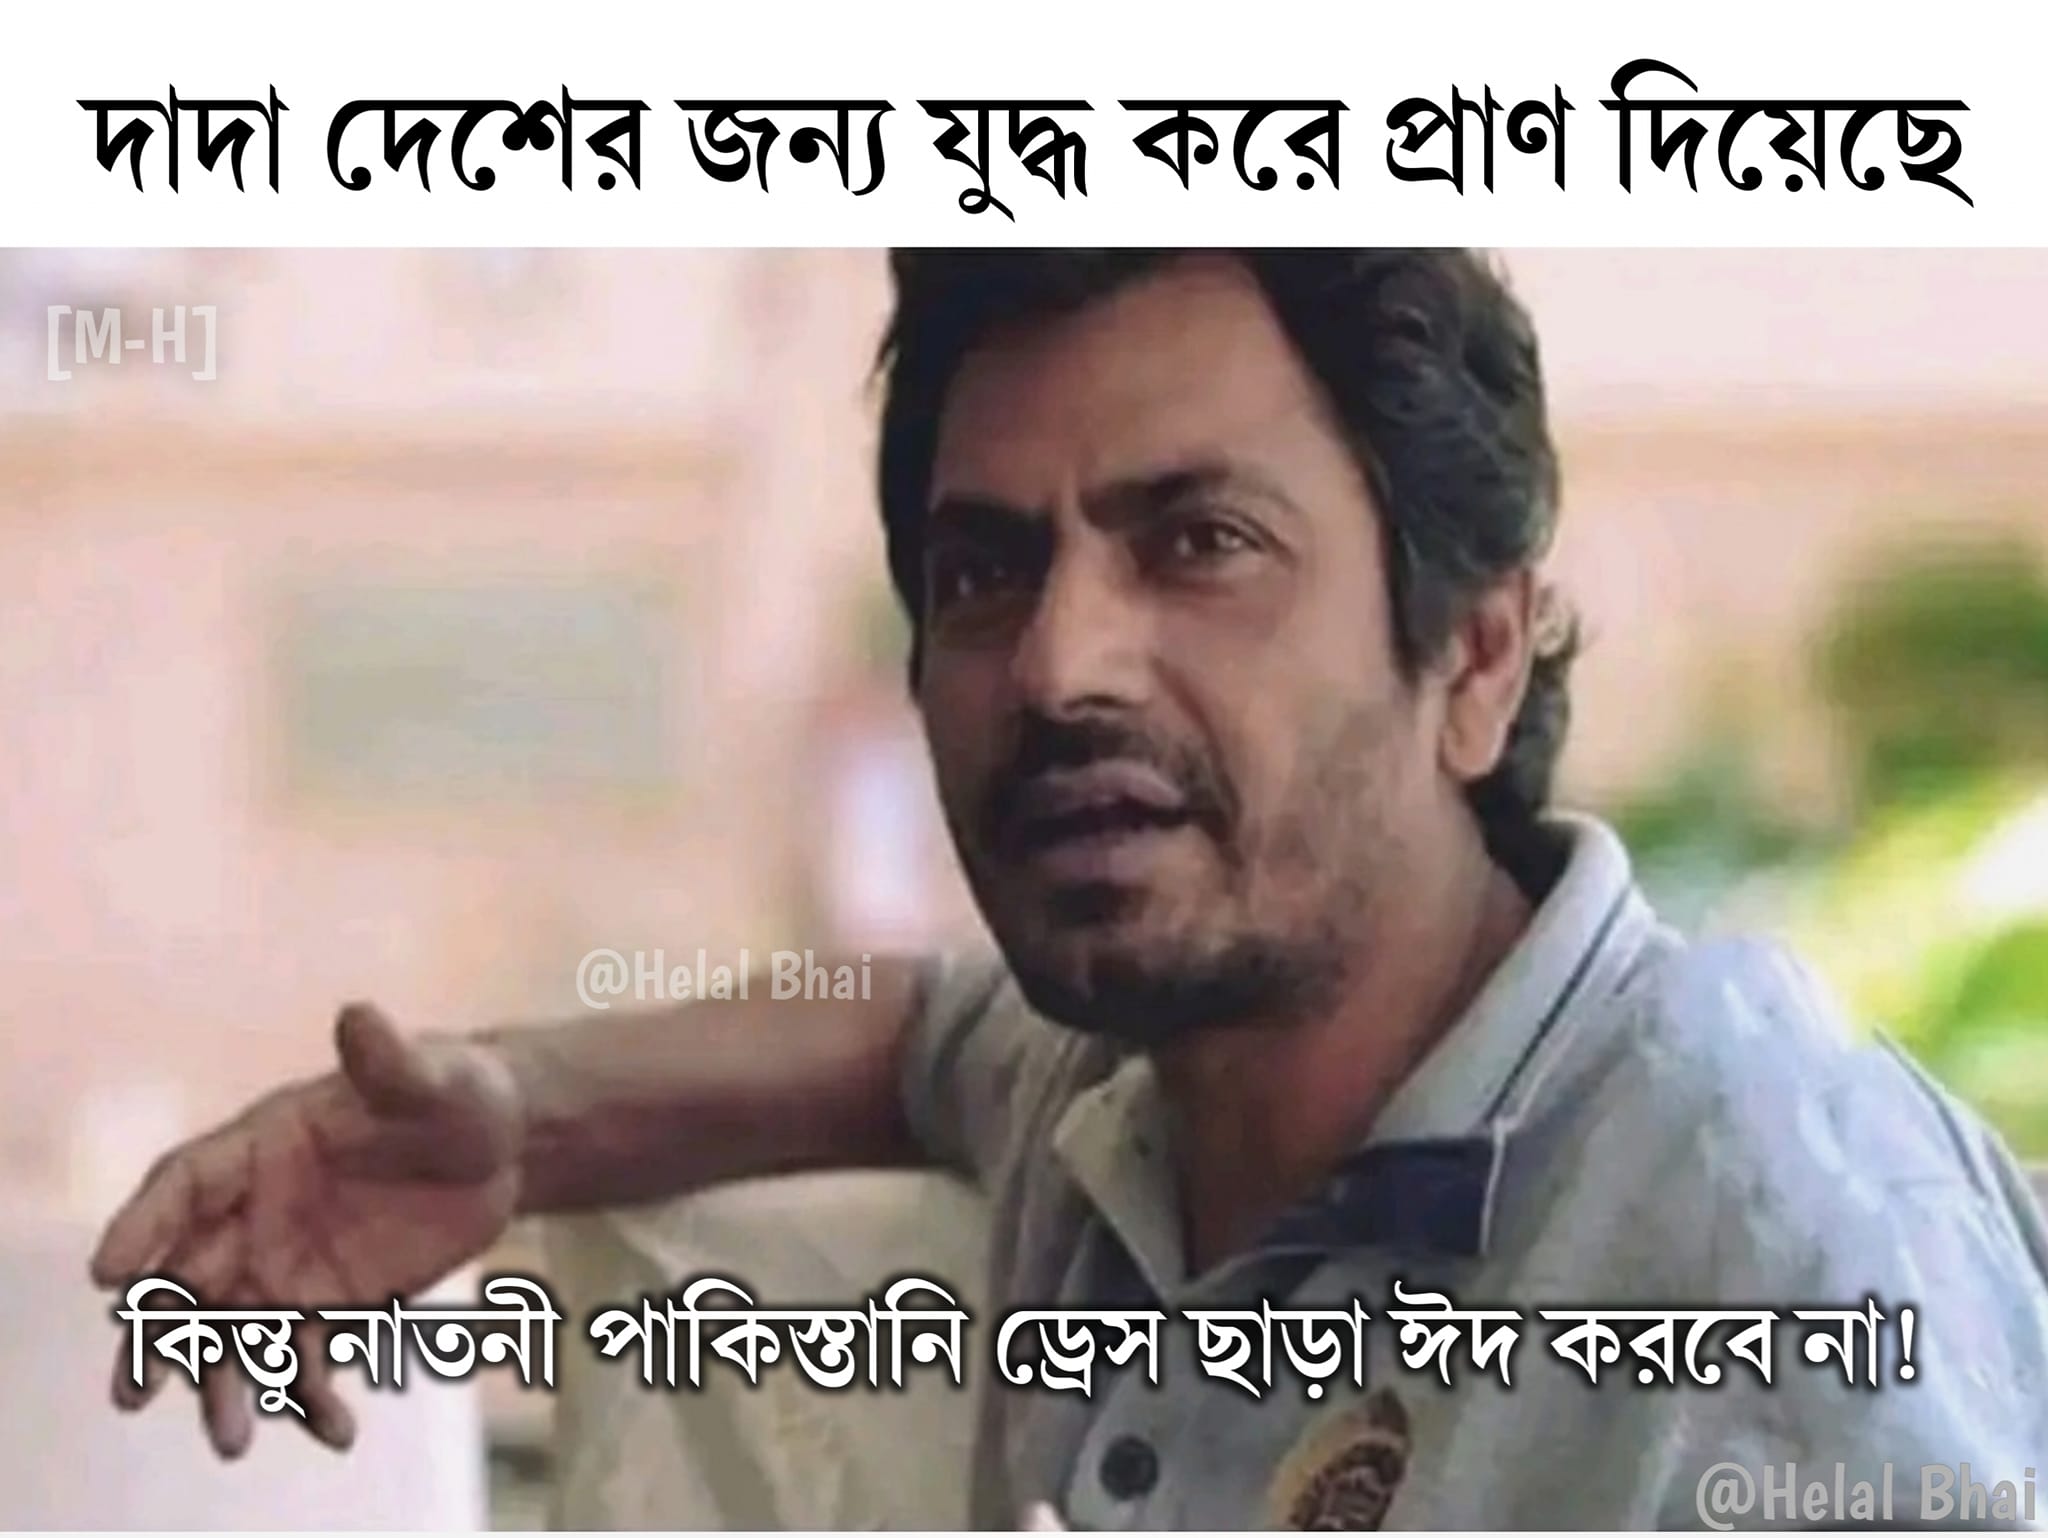
Text: দাদা দেশের জন্য যুদ্ধ করে প্রাণ দিয়েছে কিন্তু নাতনী পাকিস্তানি ড্রেস ছাড়া ঈদ করবে না
Label: Hate
Hate category: Political
Targeted group: Organization